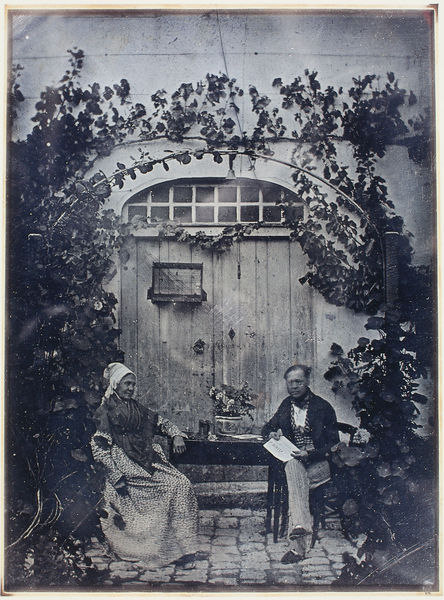
Titel: Portrait de Bayard assis, le Journal des débats à la main
Künstler: Hippolyte Bayard
Institution: Paris, Societé francaise de photographie
Schlagwörter: blätter, mann, weiß, menschen, sitzen, blumen, fenster, frau, grau, holz, kleid, schwarz, stuhl, stühle, tisch, tür, tuch, weg, haube, alt, hose, trinken, wand, kleidung, steine, portrait, porträt, gatter, paar, blatt, pflanze, pflanzen, garten, ranken, blumentopf, terrasse, papier, pflaster, alter mann, wein, kopftuch, lesen, tasse, stufen, tor, foto, fotografie, seite, pflasterstein, brille, ranke, tracht, ehepaar, ehe, efeu, portät, kletterpflanze, weinlaub, weinranken, alte frau, oma, holztür, weinreben, frua, türtor, hhaus, toor, schwarz-weiß-bild